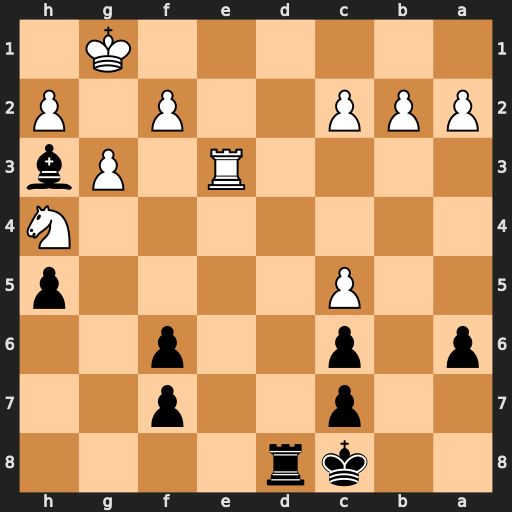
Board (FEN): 2kr4/2p2p2/p1p2p2/2P4p/7N/4R1Pb/PPP2P1P/6K1
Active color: b
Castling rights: -
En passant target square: -
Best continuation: Rd1+ Re1 Rxe1#